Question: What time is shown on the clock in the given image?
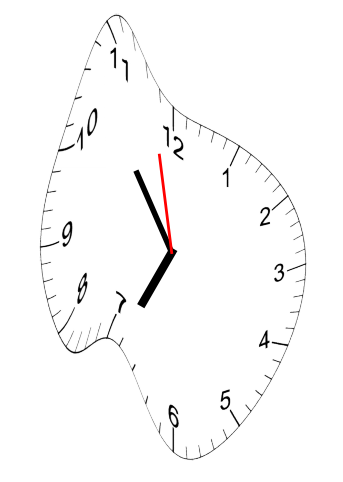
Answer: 06:53:58